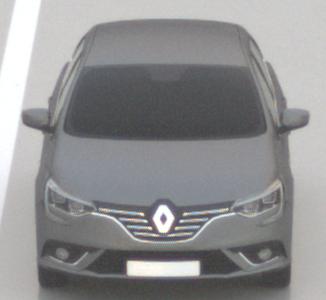
Make: Renault
Model: Mégane ENERGY TCe 100
Detailed model: Mégane (IV)
Model produced from: 2016/03
Model produced until: 2018/08
Doors: 5
Color: gray
Road condition: wet road
Daytime: sunrise or sunset
Contrast: low contrast